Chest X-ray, PA view. Patient: 7 years old, sex M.
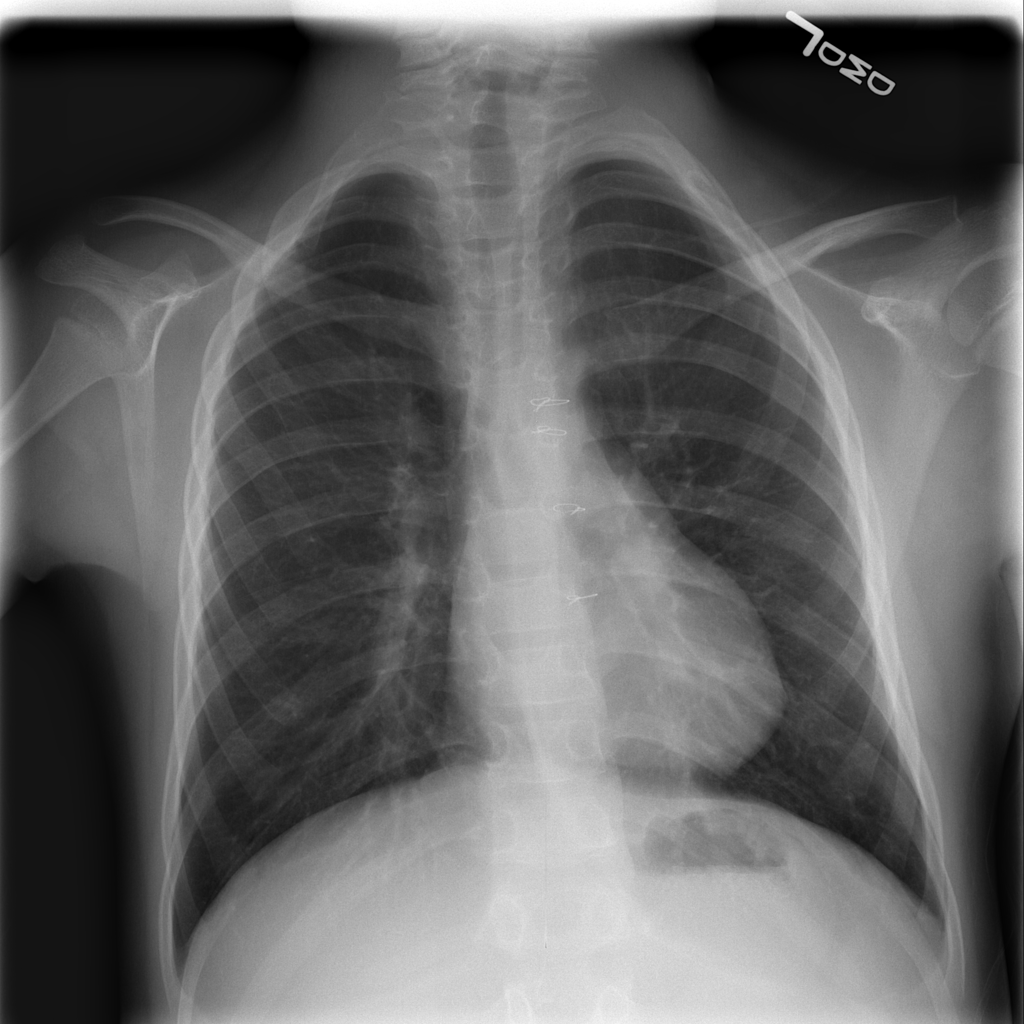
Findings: No Finding